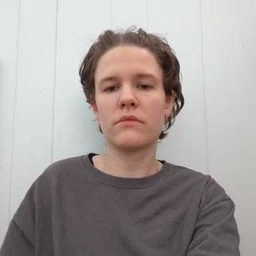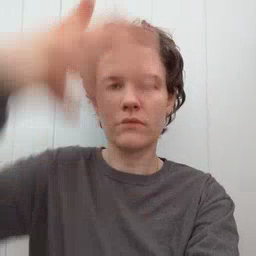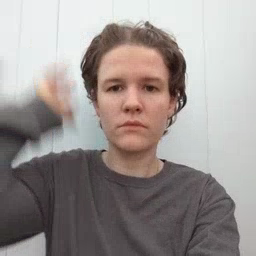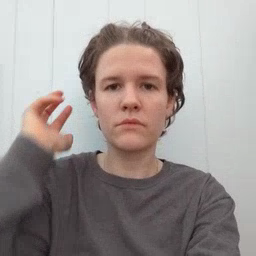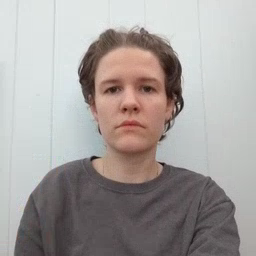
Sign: lion